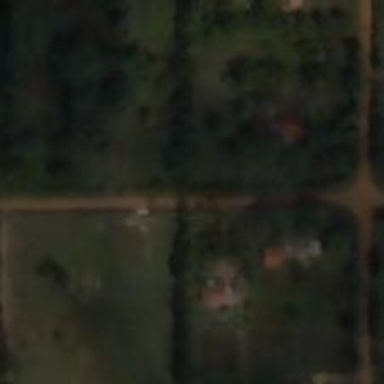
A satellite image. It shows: Residential road.